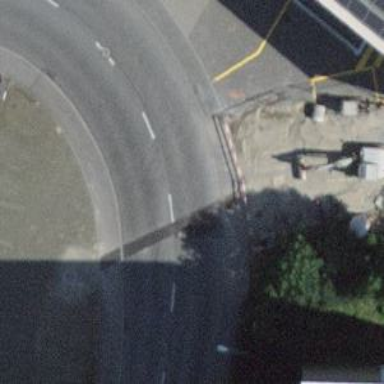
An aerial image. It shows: Tertiary road with asphalt surface and separate sidewalks on both sides.